Aerial crown-view tile of a tropical tree (Barro Colorado Island, Panama), acquired 20240716:
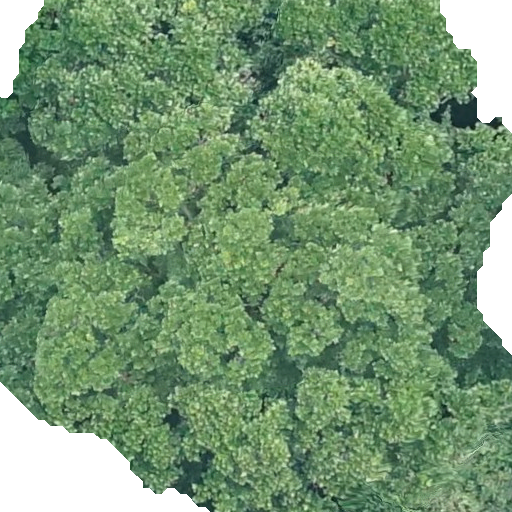
Species: Anacardium excelsum
GBIF accepted scientific name: Anacardium excelsum
Crown area: 423.913 m²